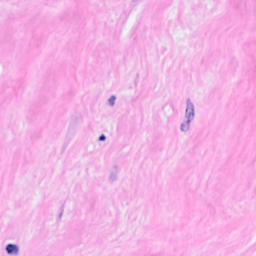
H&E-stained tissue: Breast